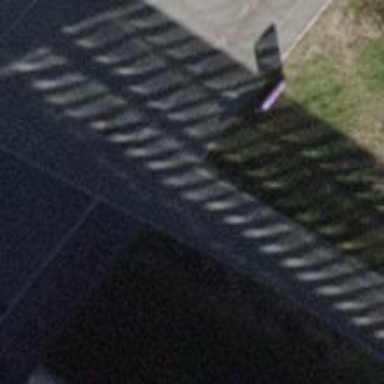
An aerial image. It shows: Bollard.